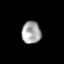
Tissue: lung
Cell type: Others
Senescence score: 0.09632
Nuclear area (px): 426
Mean DAPI intensity: 164.688